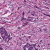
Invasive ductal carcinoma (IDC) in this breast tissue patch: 1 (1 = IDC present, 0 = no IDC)